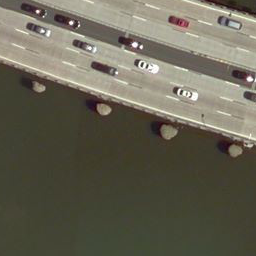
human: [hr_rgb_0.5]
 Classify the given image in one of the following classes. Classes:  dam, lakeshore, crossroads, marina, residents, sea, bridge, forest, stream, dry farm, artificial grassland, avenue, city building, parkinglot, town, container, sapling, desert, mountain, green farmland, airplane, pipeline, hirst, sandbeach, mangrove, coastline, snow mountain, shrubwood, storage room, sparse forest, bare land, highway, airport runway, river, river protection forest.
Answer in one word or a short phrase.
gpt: bridge